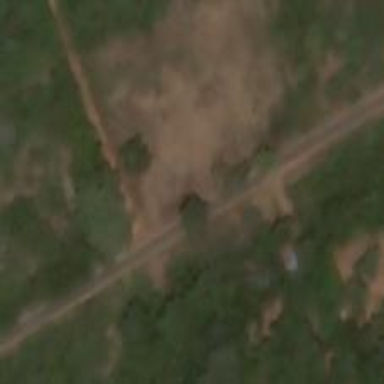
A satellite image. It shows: Unclassified road.